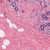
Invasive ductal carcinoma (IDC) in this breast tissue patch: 0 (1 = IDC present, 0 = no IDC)